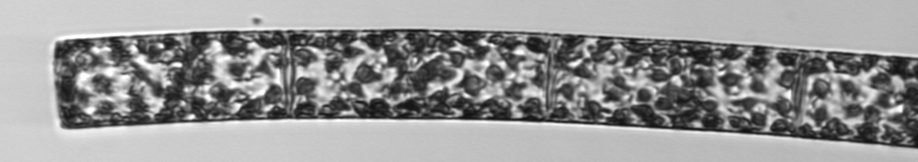
Label: Guinardia_flaccida